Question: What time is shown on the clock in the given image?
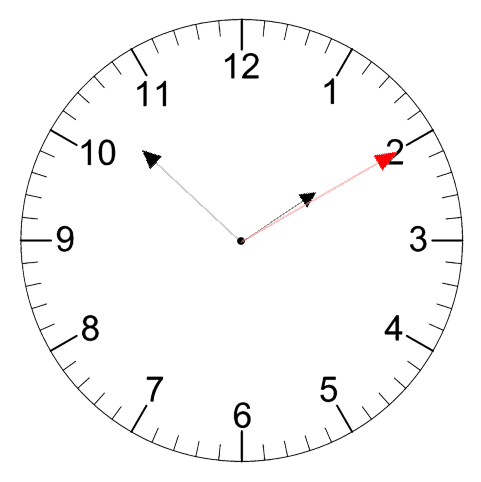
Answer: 01:52:10